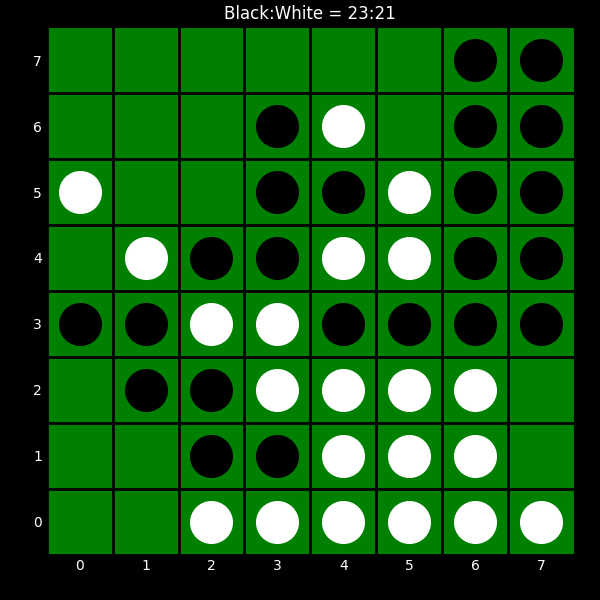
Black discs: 23
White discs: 21